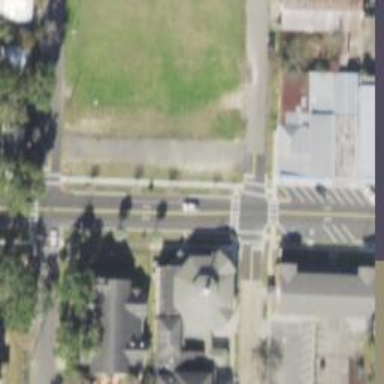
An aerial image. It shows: Uncontrolled footway crossing with lines marking the way.